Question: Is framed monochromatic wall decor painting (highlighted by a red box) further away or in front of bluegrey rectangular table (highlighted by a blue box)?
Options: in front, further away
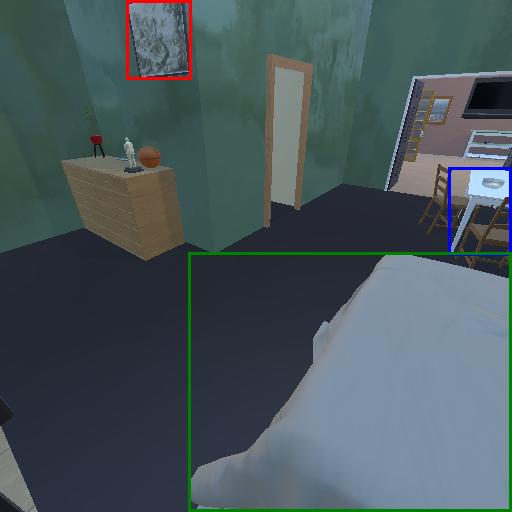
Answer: in front